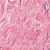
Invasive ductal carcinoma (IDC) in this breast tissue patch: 0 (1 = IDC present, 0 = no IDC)